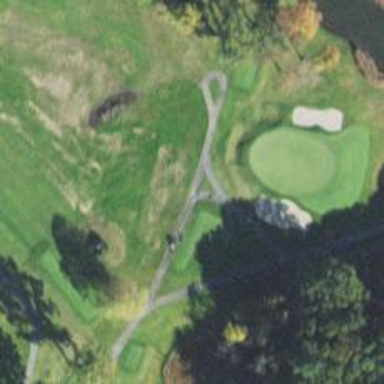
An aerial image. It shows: Path for golf carts.